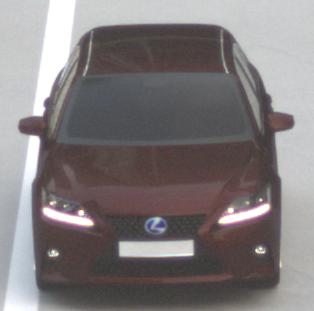
Make: Lexus
Model: CT 200h
Detailed model: CT (A10)
Model produced from: 2014/03
Model produced until: 2017/10
Doors: 5
Color: red
Road condition: dry road
Daytime: morning or afternoon
Contrast: low contrast